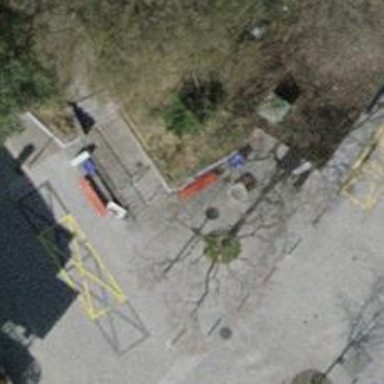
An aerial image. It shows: Red bench.